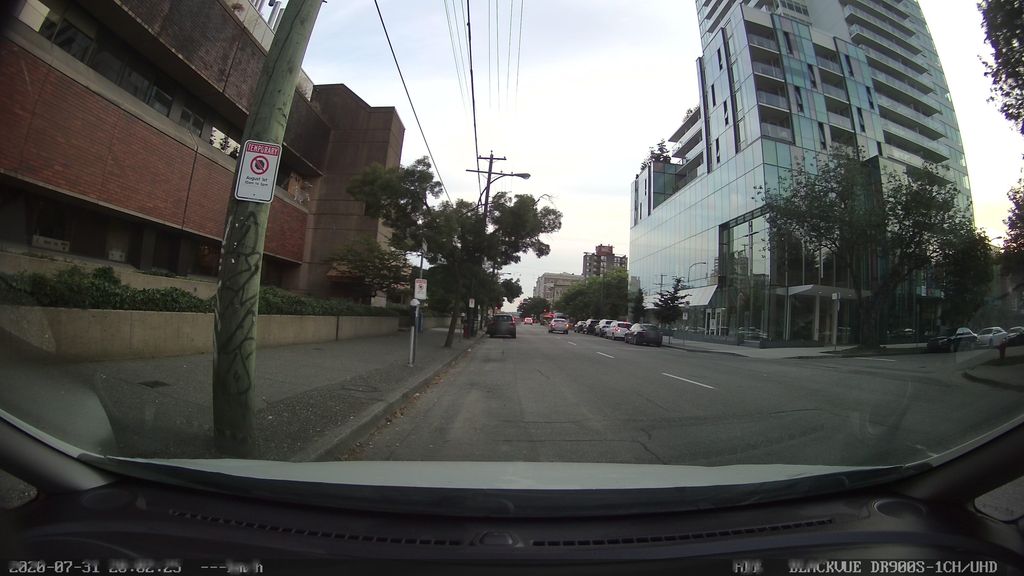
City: vancouver